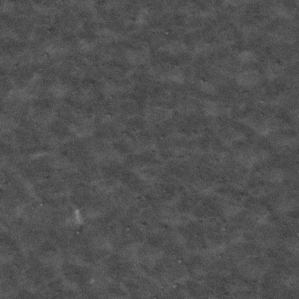
Label: frost